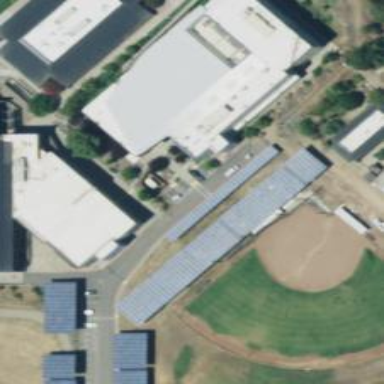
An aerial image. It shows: Solar power generator using photovoltaic panels.